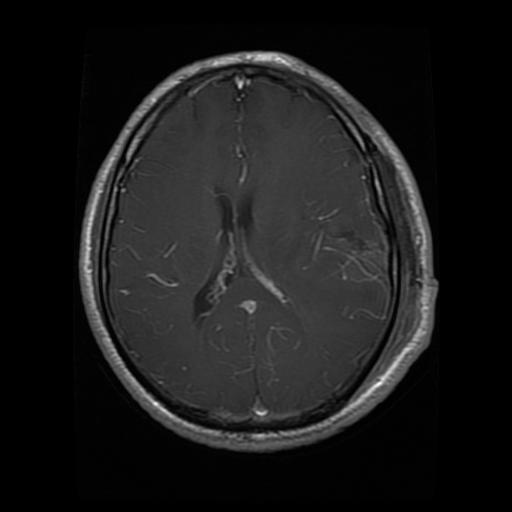
Label: glioma